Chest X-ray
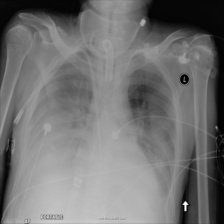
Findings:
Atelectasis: negative
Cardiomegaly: negative
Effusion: negative
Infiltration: negative
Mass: negative
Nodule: negative
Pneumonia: negative
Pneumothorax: negative
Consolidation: positive
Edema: negative
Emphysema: negative
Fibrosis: negative
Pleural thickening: negative
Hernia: negative